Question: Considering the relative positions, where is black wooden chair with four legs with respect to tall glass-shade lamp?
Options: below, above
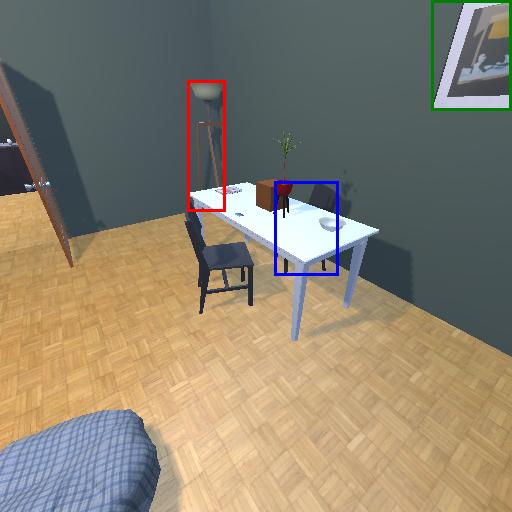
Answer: below